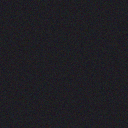
Screen state: off